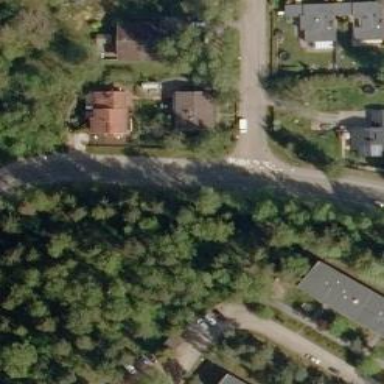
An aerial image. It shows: Uncontrolled crossing on the road.